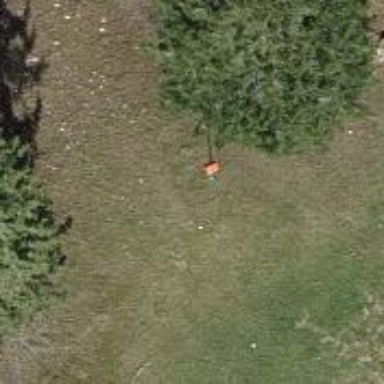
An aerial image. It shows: Pole supporting roof covering pipeline marker.